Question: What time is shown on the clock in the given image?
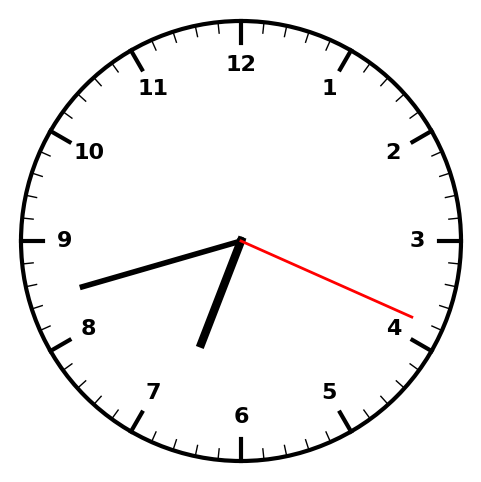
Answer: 06:42:19